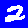
Digit: 2